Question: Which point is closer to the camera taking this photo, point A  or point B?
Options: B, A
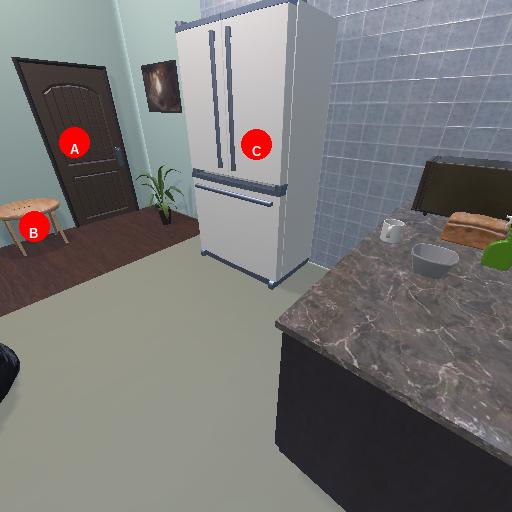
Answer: B